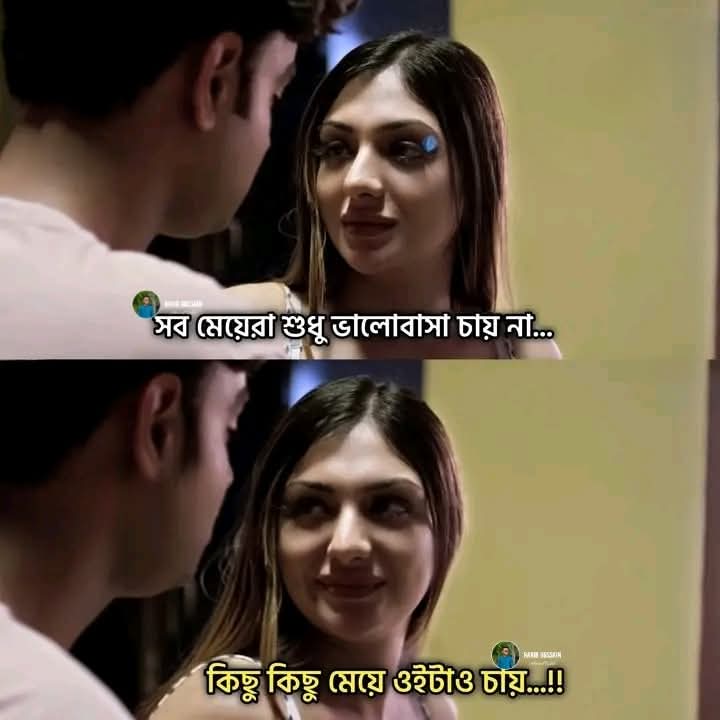
Text: সব মেয়েরা শুধু ভালোবাসা চায় না...
কিছু কিছু মেয়ে ওইটাও চায়....!!!
Label: Non Hate